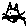
Label: cat